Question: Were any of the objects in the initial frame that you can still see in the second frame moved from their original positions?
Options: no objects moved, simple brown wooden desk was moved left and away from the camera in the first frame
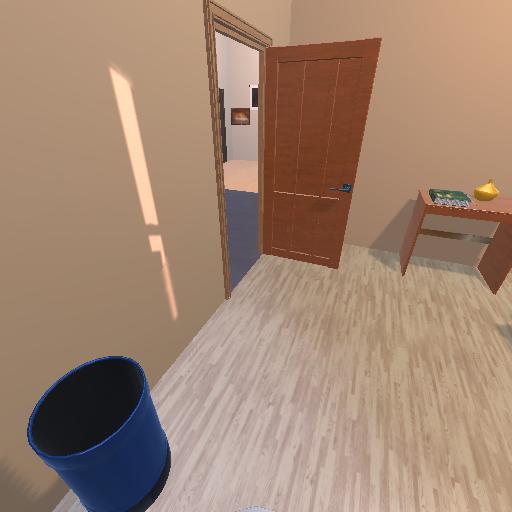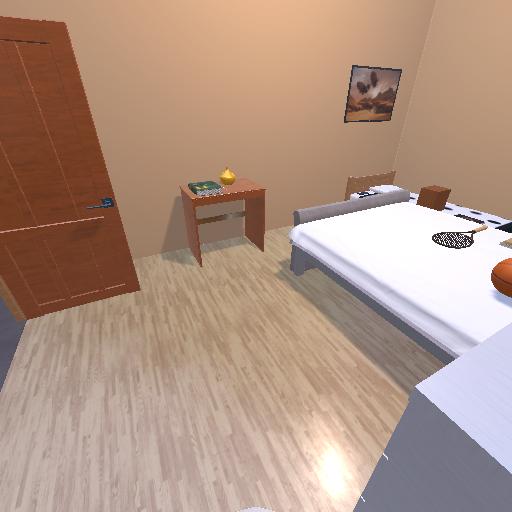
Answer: no objects moved